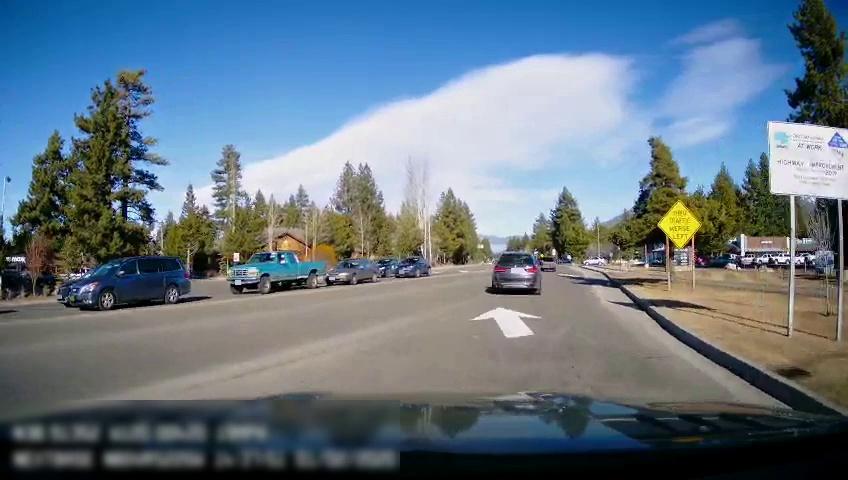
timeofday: Day
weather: Sunny
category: Drivable Space
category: Vehicles | Car
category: Vehicles | SUV
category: Vehicles | Truck
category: Vehicles | SUV
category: Vehicles | Car
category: Vehicles | Car
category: Vehicles | SUV
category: Vehicles | SUV
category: Vehicles | SUV
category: Vehicles | Truck
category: Vehicles | SUV
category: Vehicles | Car
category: Lanes | Alternate Lane
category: Lanes | Opposite Lane
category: Traffic | Signs
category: Traffic | Signs